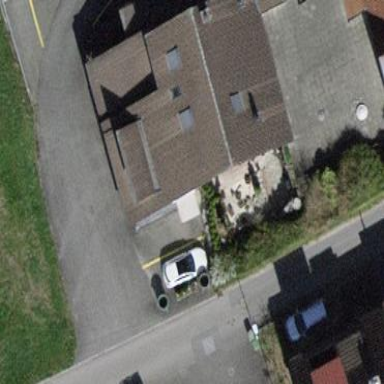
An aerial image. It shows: Building with tiled roof.